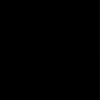
Label: dusty